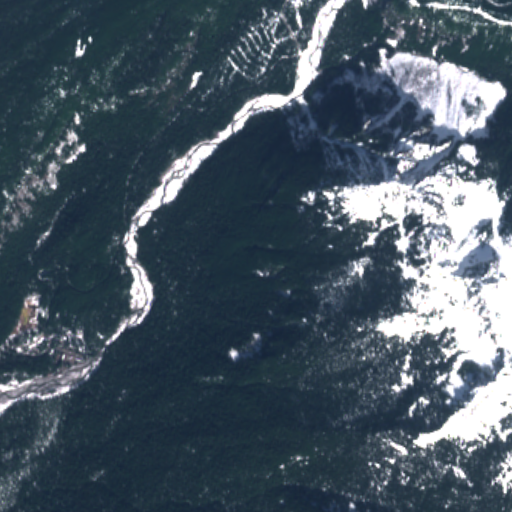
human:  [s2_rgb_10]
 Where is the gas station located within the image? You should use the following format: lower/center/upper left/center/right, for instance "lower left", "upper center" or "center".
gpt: The gas station is located in the lower left of the image.
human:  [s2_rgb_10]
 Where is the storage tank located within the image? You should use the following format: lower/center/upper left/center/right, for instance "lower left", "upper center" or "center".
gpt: The storage tank is located in the lower left of the image.
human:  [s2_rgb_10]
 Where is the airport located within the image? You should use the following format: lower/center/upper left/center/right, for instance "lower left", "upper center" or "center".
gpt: There is no airport in the image.